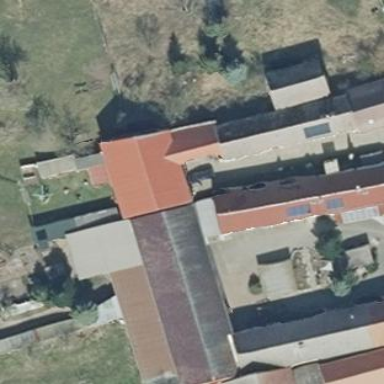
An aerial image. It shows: Building with gabled roof made of black roof tiles.